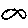
Label: fish